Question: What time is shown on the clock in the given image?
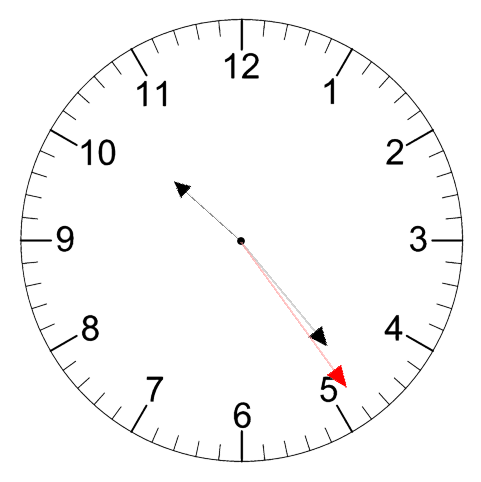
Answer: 10:23:24